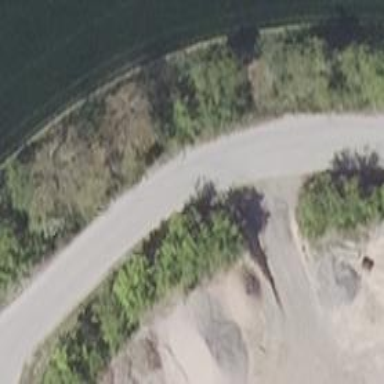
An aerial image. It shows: Unclassified road with asphalt surface.